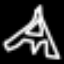
Label: The Eiffel Tower